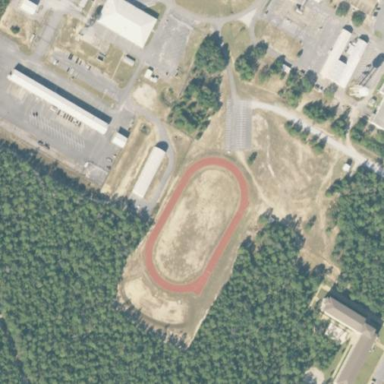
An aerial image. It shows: Track in leisure land.